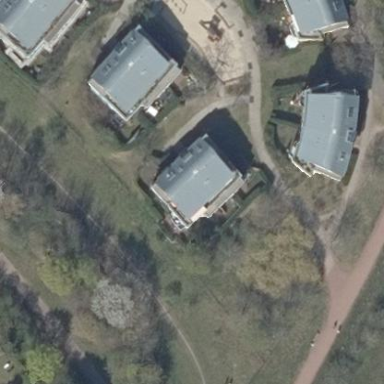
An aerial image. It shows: Round gabled roof apartments building.